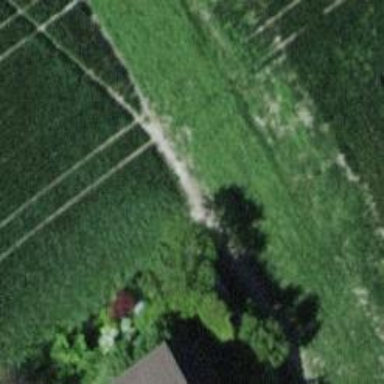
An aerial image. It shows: Ground path.